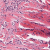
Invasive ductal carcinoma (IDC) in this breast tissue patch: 1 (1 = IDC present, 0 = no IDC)